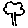
Label: tree